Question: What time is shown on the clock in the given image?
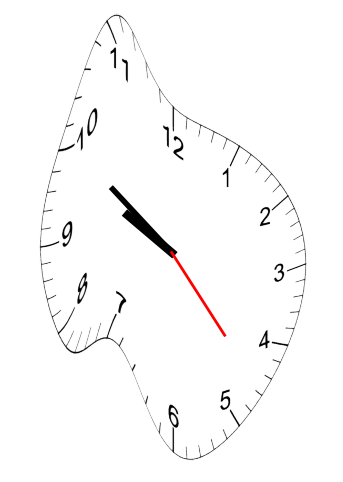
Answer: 09:50:23